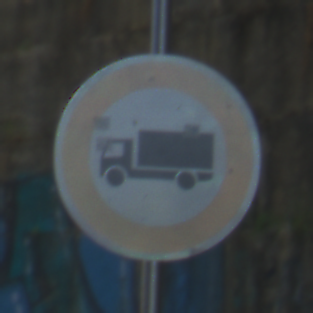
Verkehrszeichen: VerbotFuerKraftfahrzeugeUeberDreiKommaFuenfTonnen
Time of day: Midday
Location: Outdoor (Urban)
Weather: Clear
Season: NotSpecified
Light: Natural